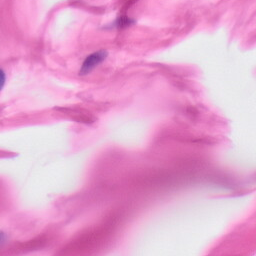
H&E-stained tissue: Skin